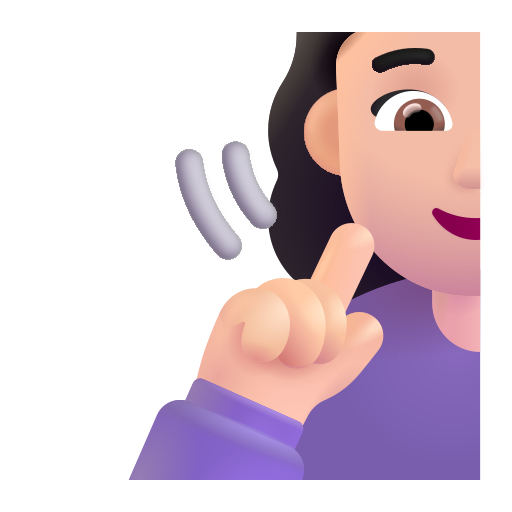
man deaf color light